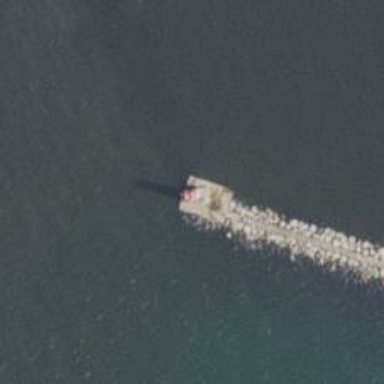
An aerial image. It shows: Lighthouse.